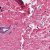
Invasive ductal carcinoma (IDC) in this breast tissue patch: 0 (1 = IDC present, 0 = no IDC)